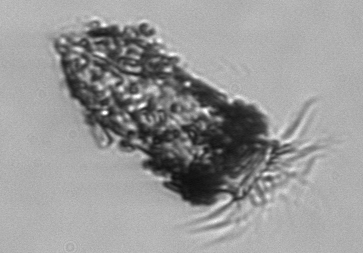
Label: Tintinnopsis